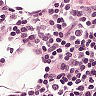
Metastatic tissue present: no